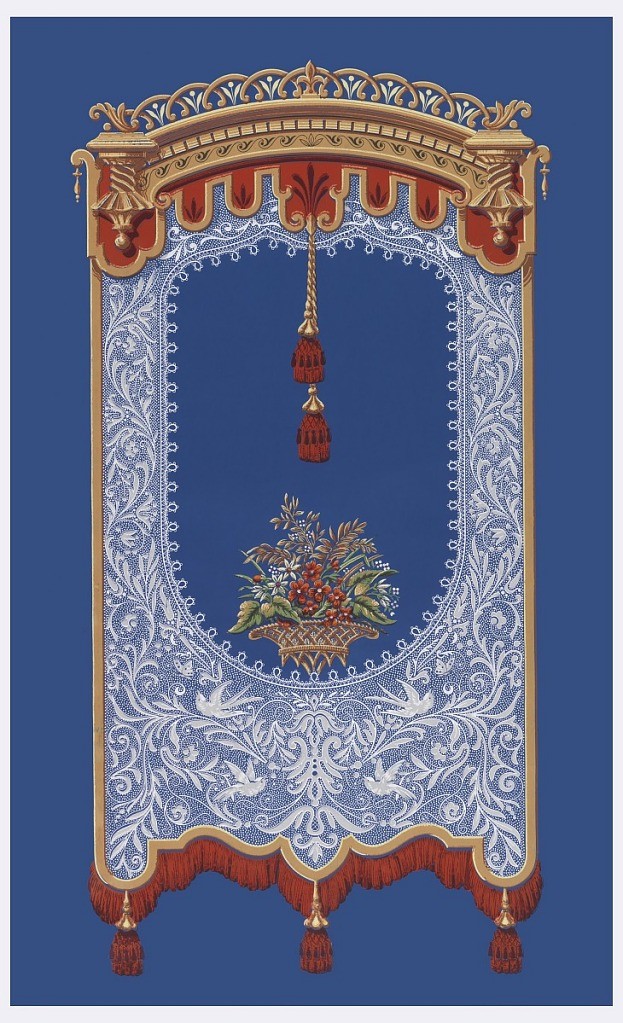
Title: Window shade
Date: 1875–1900
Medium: Machine-printed paper
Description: Large-scale window shade printed in imitation of lace. Suspended from a cornice, with a voided center containing a basket of flowers and two tassels, the bottom of the lace curtain is trimmed with a bullion fringe and tassels. Printed on brilliant blue background. Verso is printed same blue color.